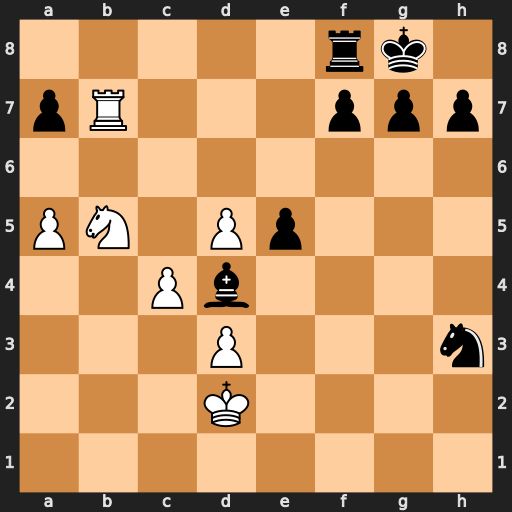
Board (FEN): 5rk1/pR3ppp/8/PN1Pp3/2Pb4/3P3n/3K4/8
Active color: w
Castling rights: -
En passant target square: -
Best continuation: Nxd4 exd4 c5 Nf4 d6 Ne6 c6 Nd8 c7 Nxb7 d7